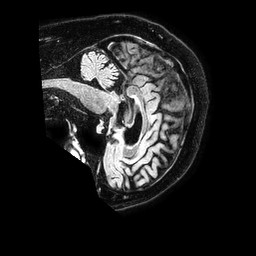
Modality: FLAIR
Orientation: sagittal
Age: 71
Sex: male
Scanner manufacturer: philips
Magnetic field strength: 1.5 T
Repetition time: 4.8 s
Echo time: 0.3 s